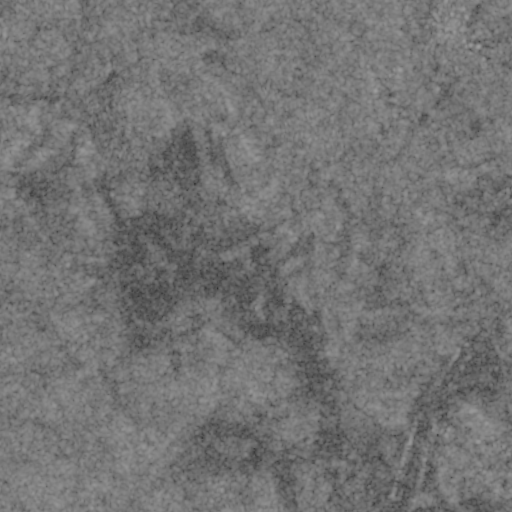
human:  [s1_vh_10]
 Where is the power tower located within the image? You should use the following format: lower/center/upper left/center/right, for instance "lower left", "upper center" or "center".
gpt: The power tower is located in the center right of the image.
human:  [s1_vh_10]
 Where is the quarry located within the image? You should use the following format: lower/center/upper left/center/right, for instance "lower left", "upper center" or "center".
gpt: The quarry is located in the lower right of the image.
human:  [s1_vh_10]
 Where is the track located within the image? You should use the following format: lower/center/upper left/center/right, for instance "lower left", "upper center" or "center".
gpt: There is no track in the image.

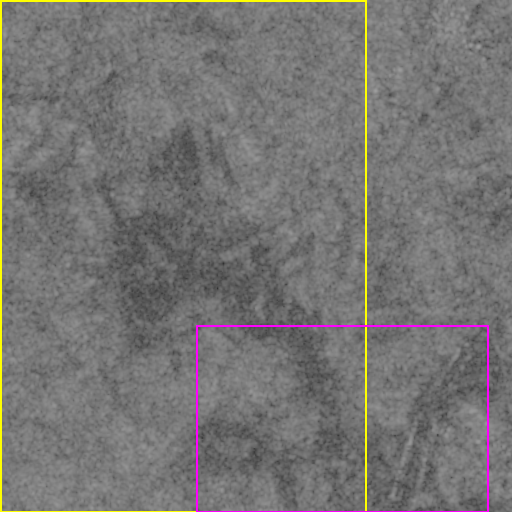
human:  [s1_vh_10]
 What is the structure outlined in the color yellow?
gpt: The structure outlined in yellow is a crop field.
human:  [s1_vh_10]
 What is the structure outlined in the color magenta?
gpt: The structure outlined in magenta is a quarry.
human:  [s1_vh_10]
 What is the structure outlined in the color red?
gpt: There is no red outline.